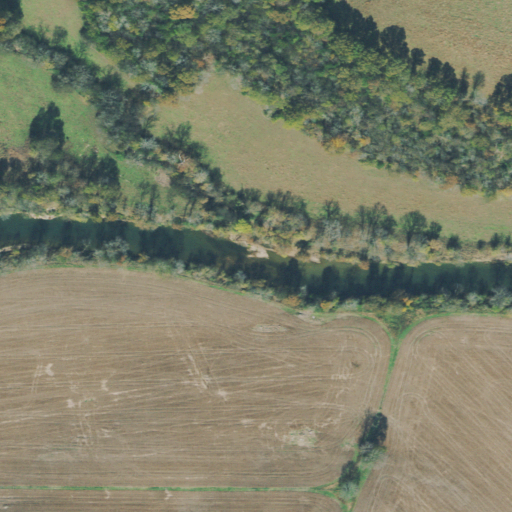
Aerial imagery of valley in Tennessee named Robinson Hollow containing pasture, cultivated crops, deciduous forest, open water, herbaceous wetlands, shrub, and grassland